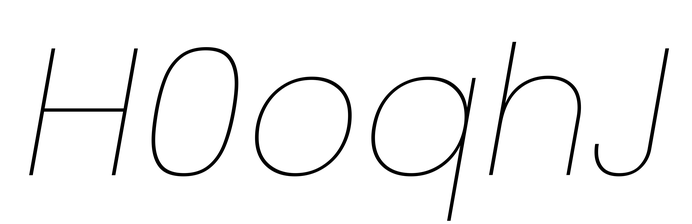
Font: Poppins-ThinItalic